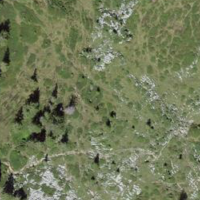
EUNIS habitat code: 26
Species observed at this site:
Polystichum lonchitis
Asplenium ruta-muraria